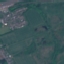
Label: Pasture